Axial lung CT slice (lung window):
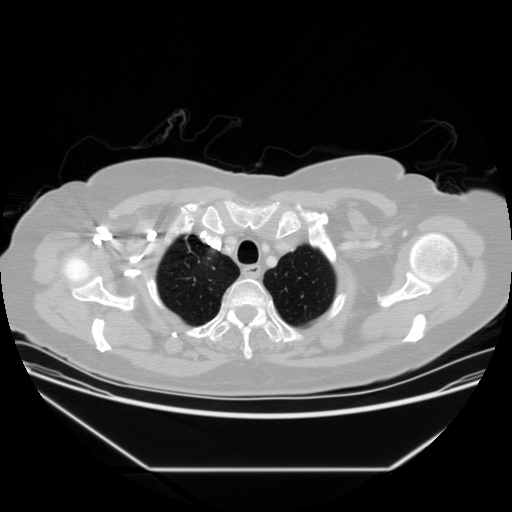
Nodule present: no